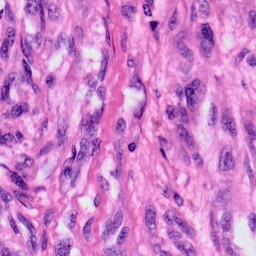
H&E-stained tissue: Skin